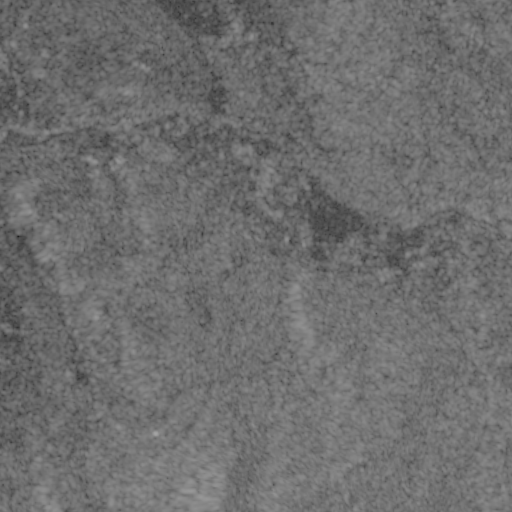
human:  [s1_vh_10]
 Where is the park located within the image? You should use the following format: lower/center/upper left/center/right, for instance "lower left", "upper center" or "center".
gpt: The park is located in the upper left of the image.
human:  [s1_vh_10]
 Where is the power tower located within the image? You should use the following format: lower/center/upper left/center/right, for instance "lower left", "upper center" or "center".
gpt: The power tower is located in the left of the image.
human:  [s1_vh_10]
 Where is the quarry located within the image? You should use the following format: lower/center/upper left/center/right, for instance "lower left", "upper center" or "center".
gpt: There is no quarry in the image.

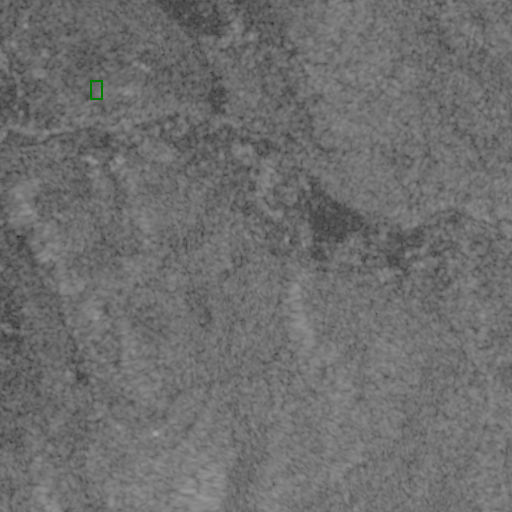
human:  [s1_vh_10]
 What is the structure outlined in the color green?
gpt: The structure outlined in green is a park.
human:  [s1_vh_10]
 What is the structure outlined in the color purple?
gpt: There is no purple outline.